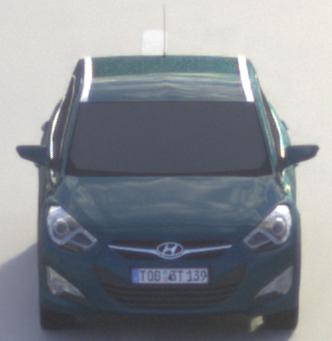
Make: Hyundai
Model: i40 Kombi 1.6 GDI
Detailed model: i40 (VF) Kombi
Model produced from: 2012/08
Model produced until: 2013/09
Doors: 5
Color: blue
Road condition: dry road
Daytime: morning or afternoon
Contrast: medium contrast